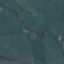
Land use / land cover: Pasture